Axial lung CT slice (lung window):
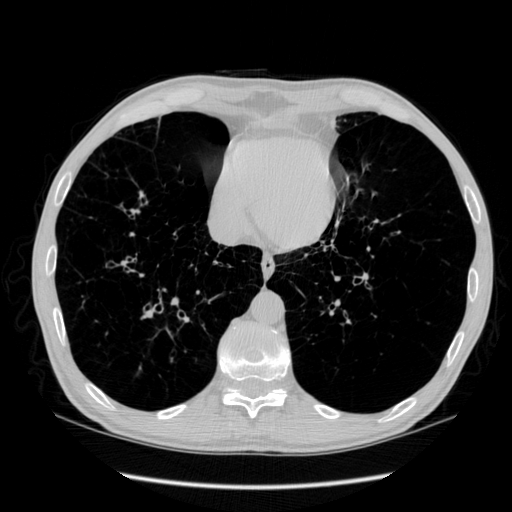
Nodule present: no